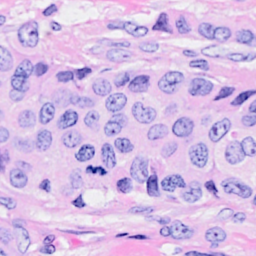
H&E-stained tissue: Breast